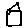
Label: house